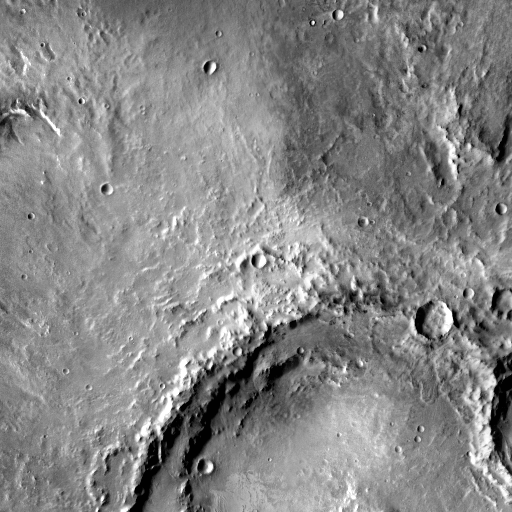
Crater classes present: Background, Other, Secondary